You are looking at raw rotor-rig vibration samples arranged as a grayscale image. Classify the rotor condition as one of: normal, misalignment, unbalance, looseness.
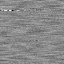
Answer: misalignment